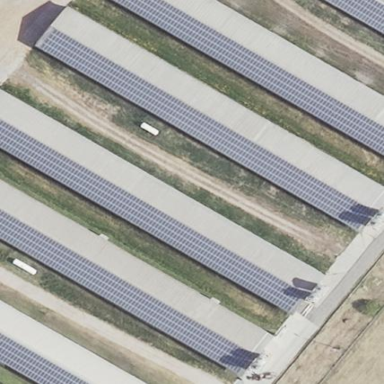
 generating electricity through photovoltaic methods."